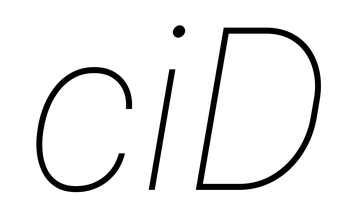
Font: Roboto-Italic_Thin_Italic